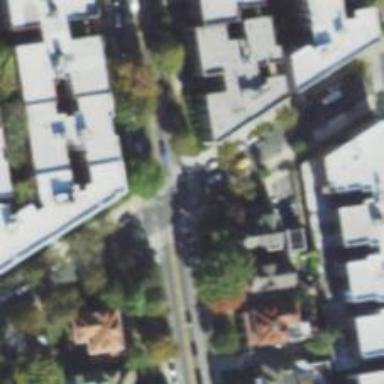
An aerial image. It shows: Footway with asphalt surface and zebra crossing marked on it.